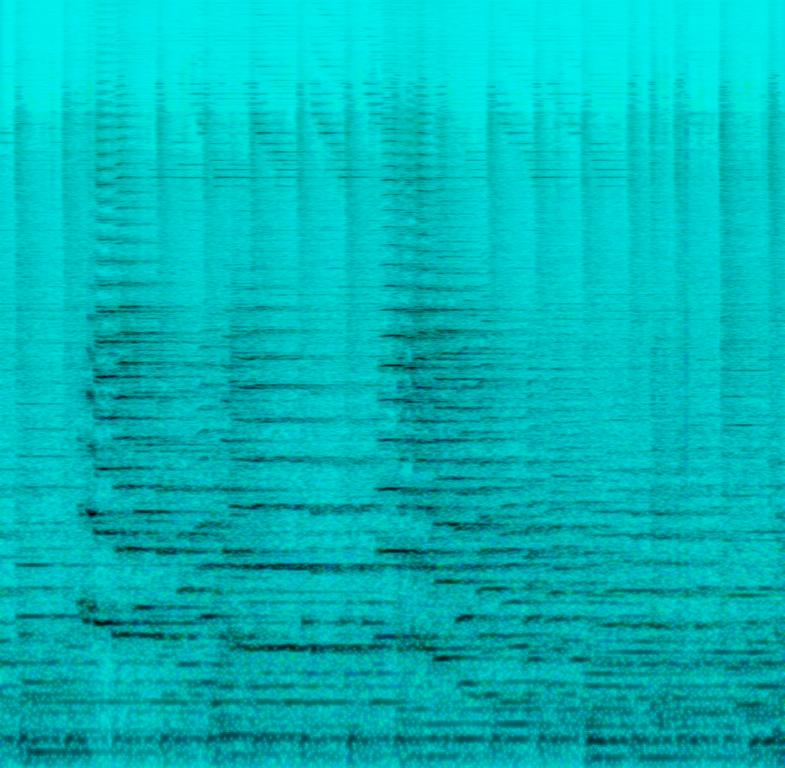
a latin jazz ensemble performing in a recital hall. A trumpet solo is accompanied by acoustic bass, syncopated drums and piano. The rhythm is upbeat and danceable. You can hear the reverb of the recital hall as well as audience sounds, someone sneezing.